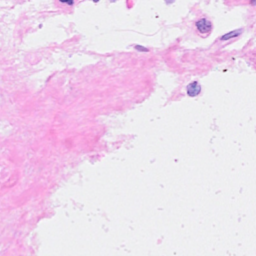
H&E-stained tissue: Breast